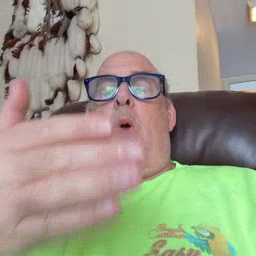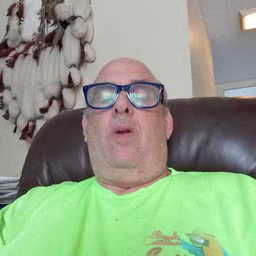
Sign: all